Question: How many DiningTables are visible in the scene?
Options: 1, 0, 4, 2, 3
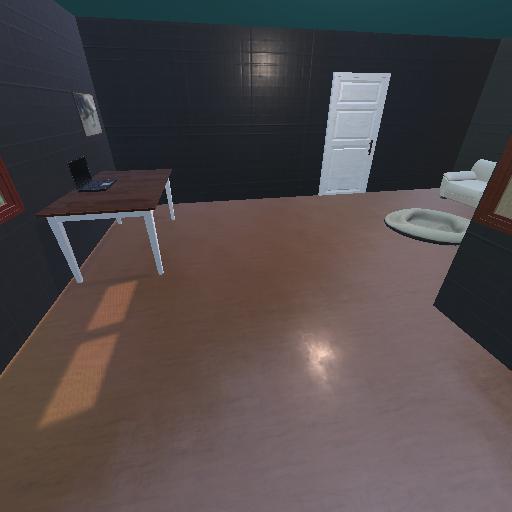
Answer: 1